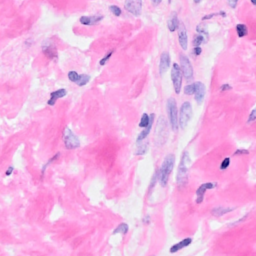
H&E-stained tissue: Breast